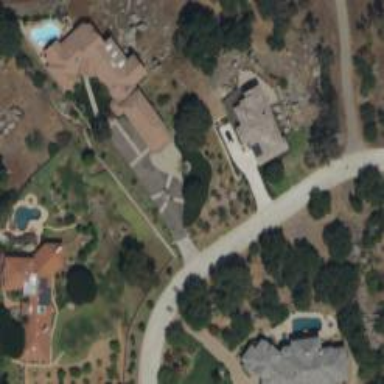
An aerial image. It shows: Driveway.